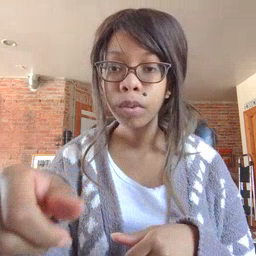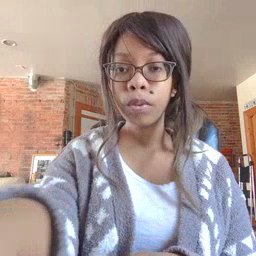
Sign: jeans